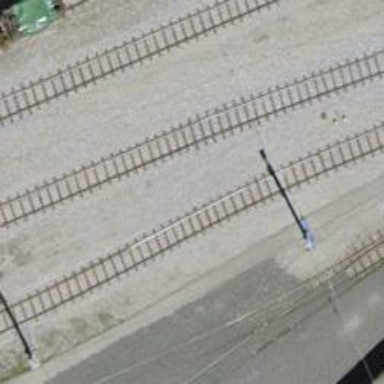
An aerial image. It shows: Narrow-gauge railway yard with electrified tracks featuring contact line.